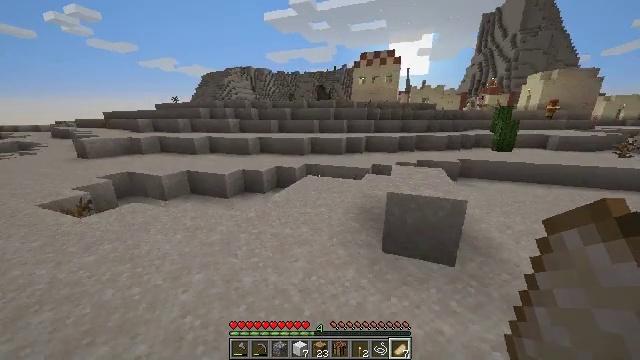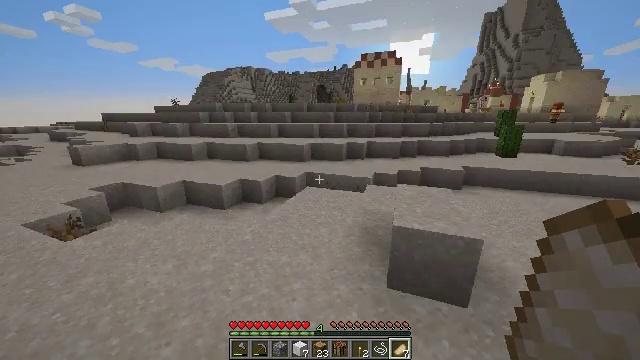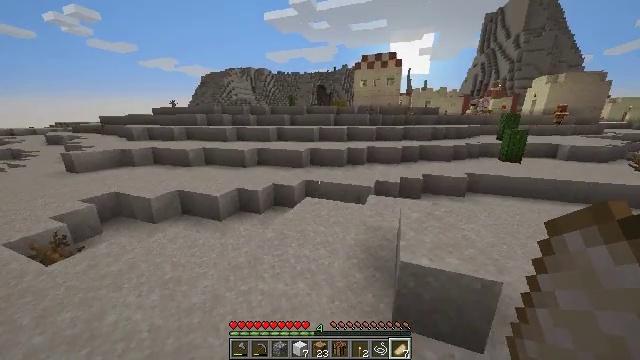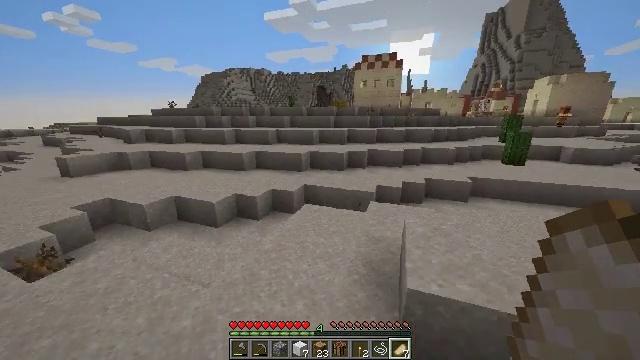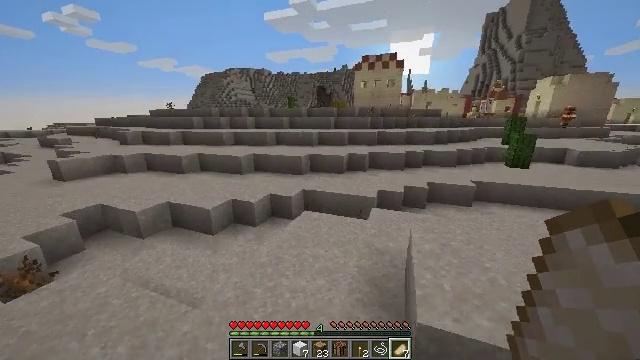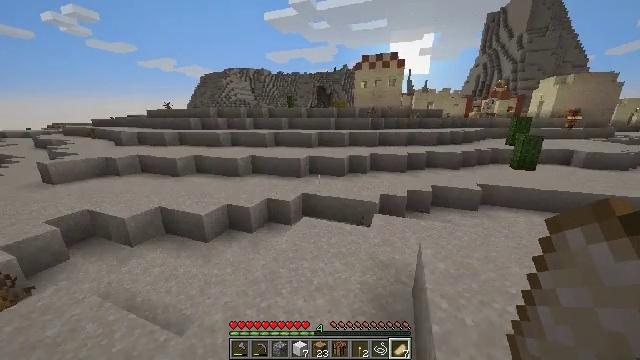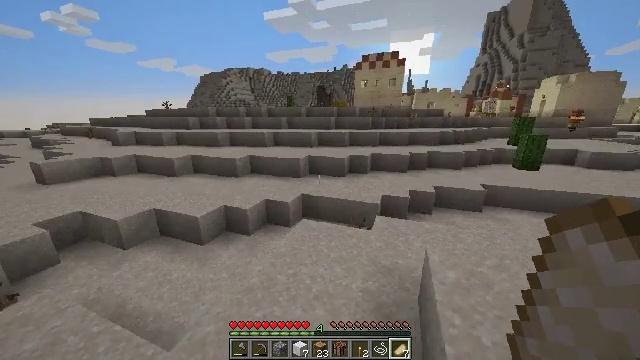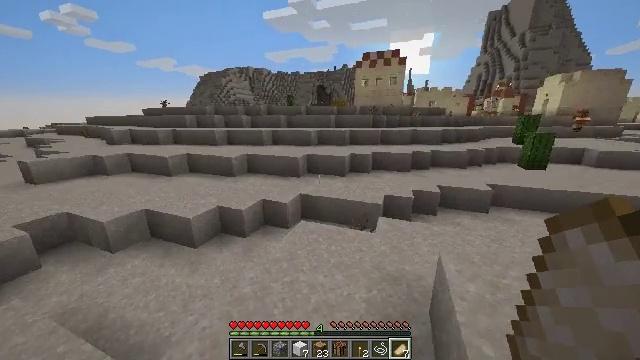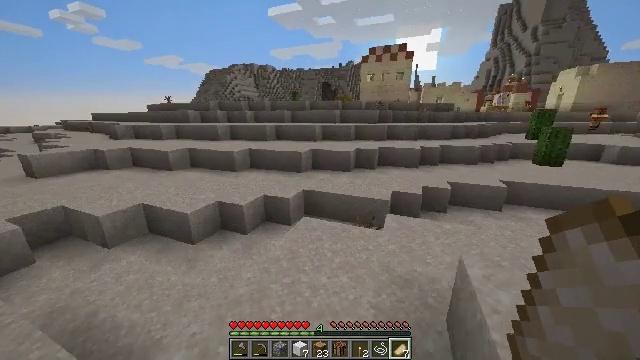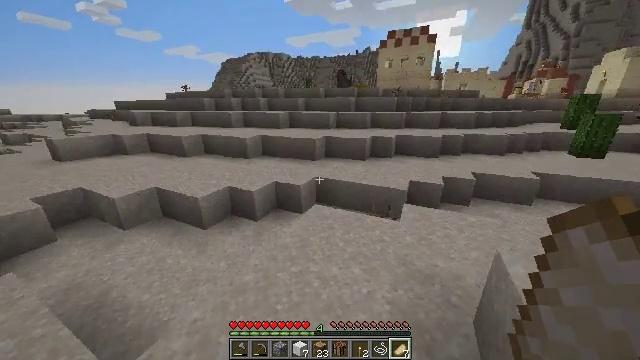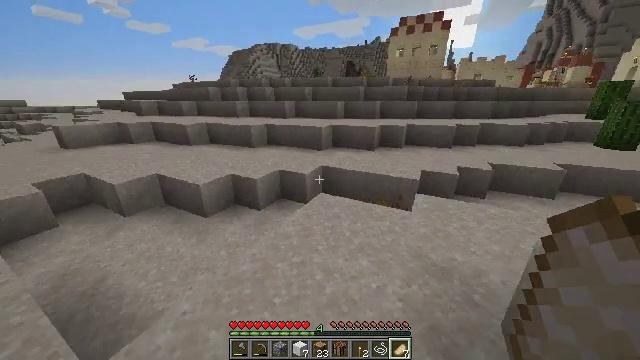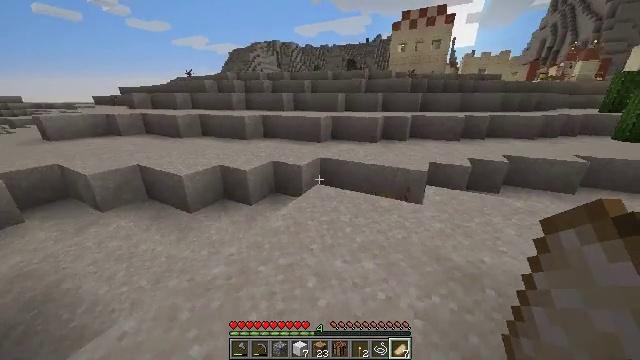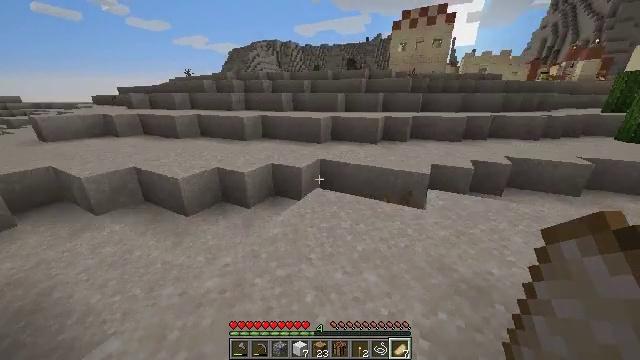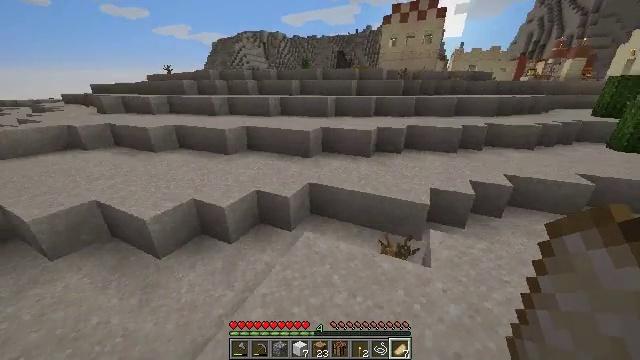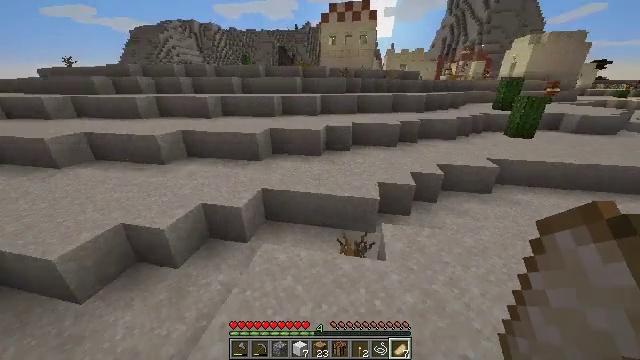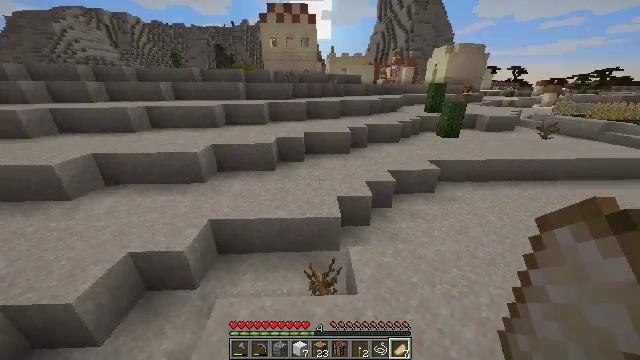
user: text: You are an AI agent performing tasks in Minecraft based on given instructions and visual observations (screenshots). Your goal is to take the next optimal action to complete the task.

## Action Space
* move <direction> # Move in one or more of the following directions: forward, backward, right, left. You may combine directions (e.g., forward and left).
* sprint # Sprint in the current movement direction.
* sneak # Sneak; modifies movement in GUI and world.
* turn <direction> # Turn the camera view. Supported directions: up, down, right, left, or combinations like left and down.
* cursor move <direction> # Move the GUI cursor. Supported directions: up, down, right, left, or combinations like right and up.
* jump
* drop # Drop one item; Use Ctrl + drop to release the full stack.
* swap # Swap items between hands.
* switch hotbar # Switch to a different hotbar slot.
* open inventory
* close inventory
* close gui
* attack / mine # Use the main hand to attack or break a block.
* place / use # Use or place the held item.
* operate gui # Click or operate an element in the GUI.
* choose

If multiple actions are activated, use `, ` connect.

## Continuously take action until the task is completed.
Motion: motion action
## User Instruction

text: Harvest terracotta for building.
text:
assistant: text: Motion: move forward, sprint, jump
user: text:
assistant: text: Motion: move forward, sprint, jump
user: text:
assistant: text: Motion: move forward, sprint, jump
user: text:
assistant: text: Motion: move forward, sprint, jump
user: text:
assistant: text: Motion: move forward, sprint, jump
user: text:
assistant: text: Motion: move forward, sprint, jump
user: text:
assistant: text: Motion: move forward, sprint, jump
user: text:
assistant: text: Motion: move forward, sprint, turn left, jump
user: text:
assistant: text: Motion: move forward, sprint, turn left and down, jump
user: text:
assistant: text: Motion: move forward, sprint, turn left and down, jump
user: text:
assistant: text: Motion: move forward, sprint, jump
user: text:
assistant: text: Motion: move forward, sprint, jump
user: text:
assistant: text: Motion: move forward and move right, sprint, turn right and down, jump
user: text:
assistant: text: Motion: move forward and move right, sprint, turn right, jump
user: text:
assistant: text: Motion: move forward and move right, turn right, jump
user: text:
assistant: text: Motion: move forward and move right, turn right, jump
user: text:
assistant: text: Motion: move forward and move right, turn right, jump
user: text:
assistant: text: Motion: move forward and move right, jump
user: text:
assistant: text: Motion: move forward, jump
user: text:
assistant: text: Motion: move forward, sprint, jump
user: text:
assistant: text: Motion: move forward, sprint, jump
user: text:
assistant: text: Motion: move forward, sprint, jump
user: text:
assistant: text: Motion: move forward, sprint, turn left and up, jump
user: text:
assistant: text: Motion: move forward, sprint, turn left and up, jump
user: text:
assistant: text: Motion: move forward, sprint, turn left and up, jump
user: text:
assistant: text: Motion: move forward, sprint, turn left and up, jump
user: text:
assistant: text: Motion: move forward, sprint, turn left and up, jump
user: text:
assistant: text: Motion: move forward, sprint, turn left, jump
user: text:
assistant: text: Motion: move forward, sprint, turn left, jump
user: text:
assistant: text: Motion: move forward, sprint, jump